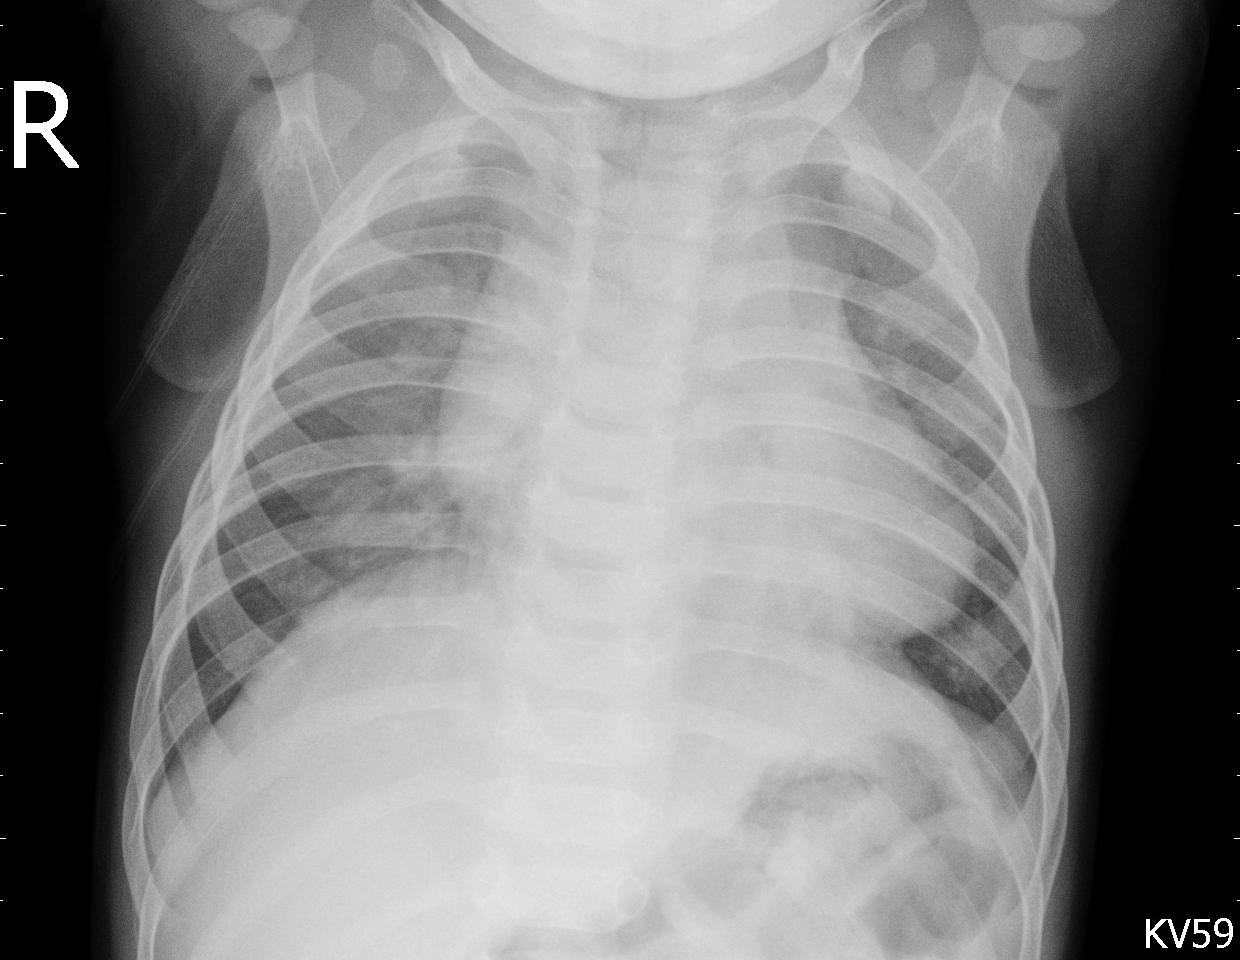
Diagnosis: PNEUMONIA